Question: Yesterday I created a new Ghost Blog website from the Azure website gallery. The installation there asks for Gmail account and passwords, and like any security fanatic I gave my personal gmail account information (mistake #1).
Everything went nicely and got the blog up and running in no time.
Moment went and I got an email from Gmail saying that there has been suspicious log in to my gmail account from Taiwan. Google blocked this login and I made quick password change.
Today I repeated everything, but created new account to gmail to test things out. Same thing happened, but this time the login was from unknown location.
I scanned my computer for keyloggers and didn't find any.
Is it just Google being cautious and warning that the Ghost is trying to send mail and performing login while doing it? Or are those passwords leaking? They are in clear text format in the ghost configs?
Screen capture of the Ghost Setup in Azure

To my knowledge this seems totally normal Azure configure step.
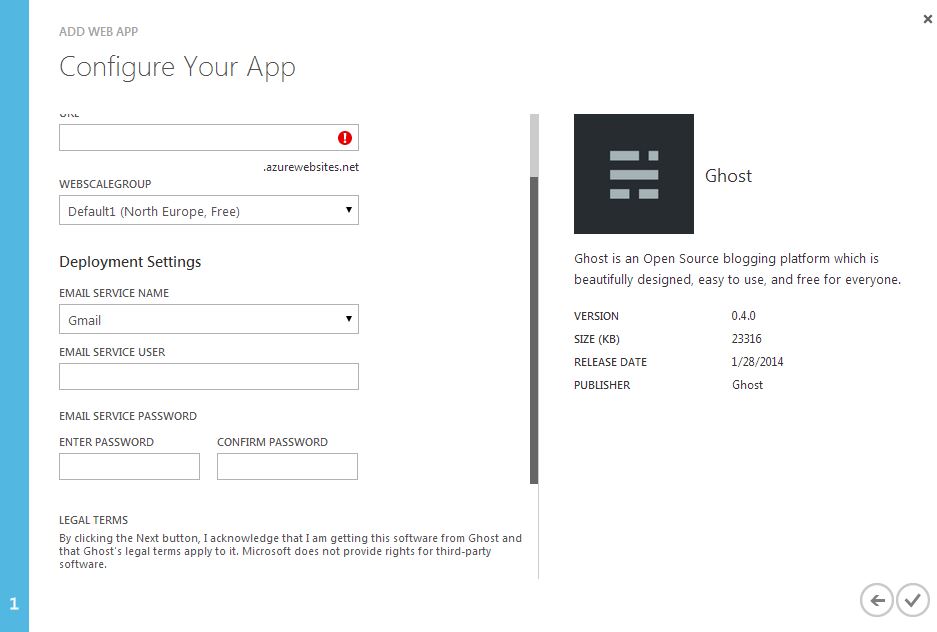
Answer: The password is stored in clear text in the 'config.js' file, but that is just fine because the file is not accessible from the web.
The reason why GMail complains might be that, in order to send mail, Ghost has to log in to your account with your password. In this case, requests are not coming from your personal computer, but from the Azure server that is in a data center <URL>.
But it's probably not the best idea to ignore the warning, because somebody might have actually breached your account. I would simply use another service for Ghost (like <URL>.